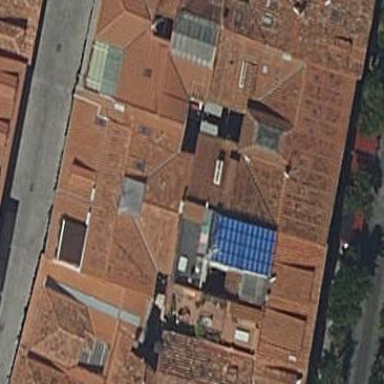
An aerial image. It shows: Light brown building with brown roof.